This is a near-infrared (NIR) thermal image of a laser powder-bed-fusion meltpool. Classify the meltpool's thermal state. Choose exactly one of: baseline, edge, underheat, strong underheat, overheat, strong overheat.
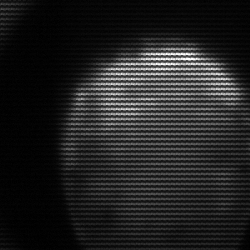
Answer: edge